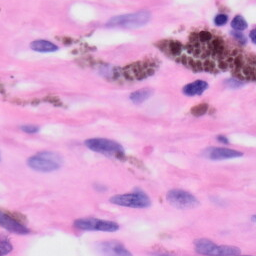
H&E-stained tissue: Skin